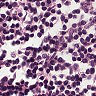
Metastatic tissue present: no